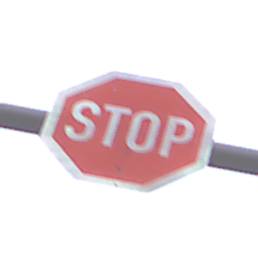
Verkehrszeichen: Stop
Umgebung: Outdoor, Nature
Tageszeit: Midday
Wetter: Overcast
Licht: Natural
Jahreszeit: NotSpecified
Kontrast: LowContrast